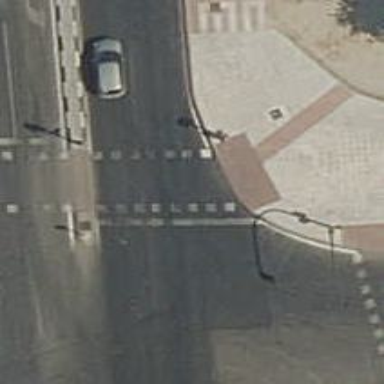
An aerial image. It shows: Zebra crossing with traffic signals. The crossing is marked by traffic lights.